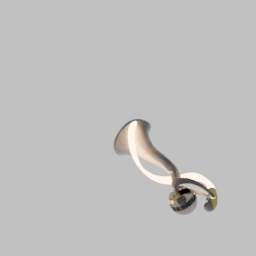
Label: lighting